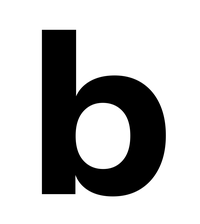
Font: InstrumentSans_Bold